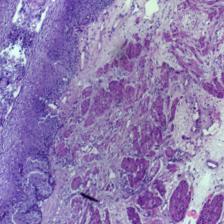
Diagnosis: Normal